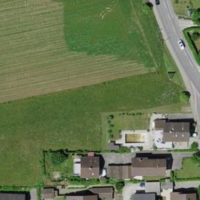
EUNIS habitat code: 55
Species observed at this site:
Castanea sativa